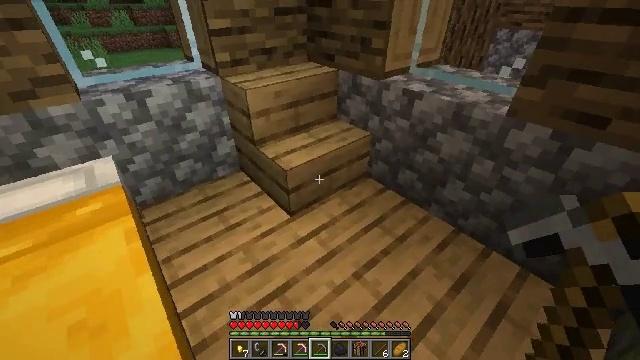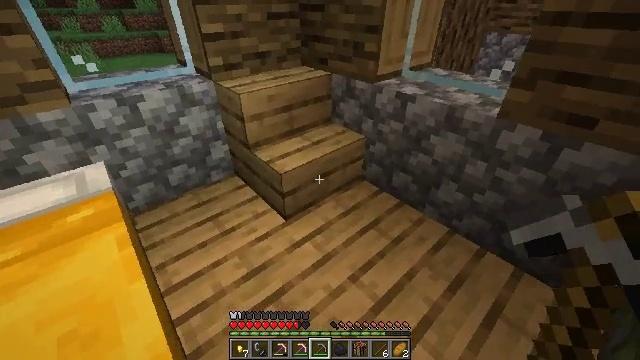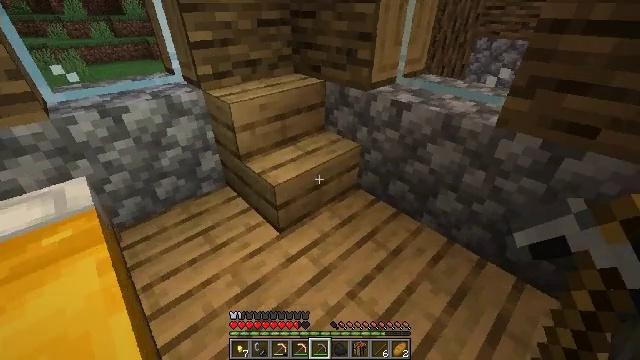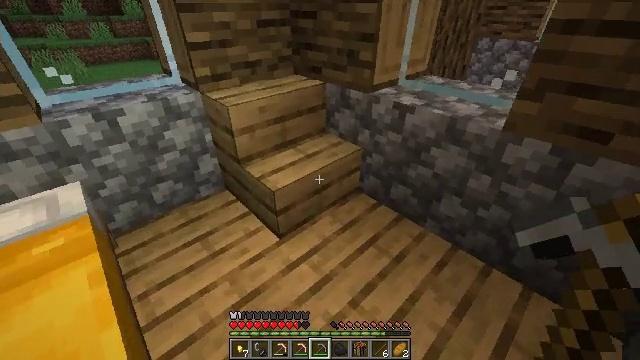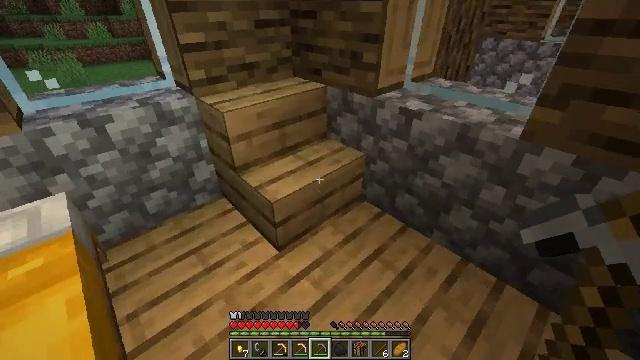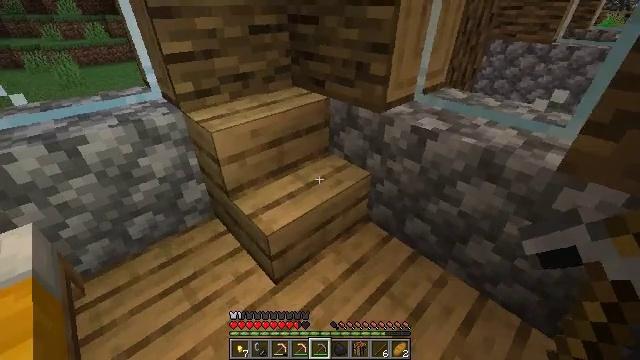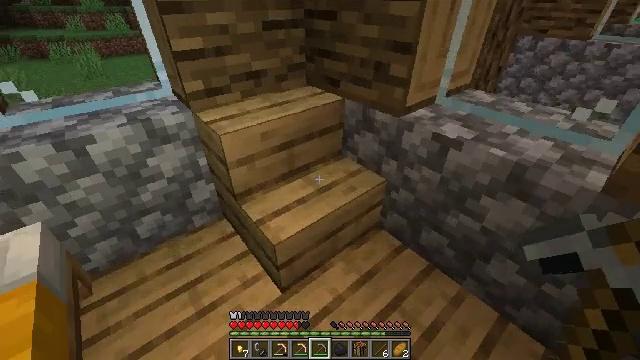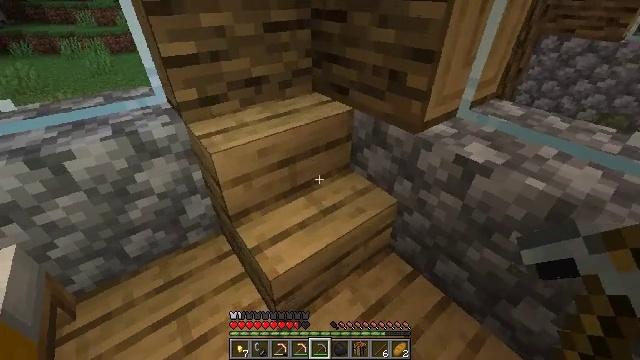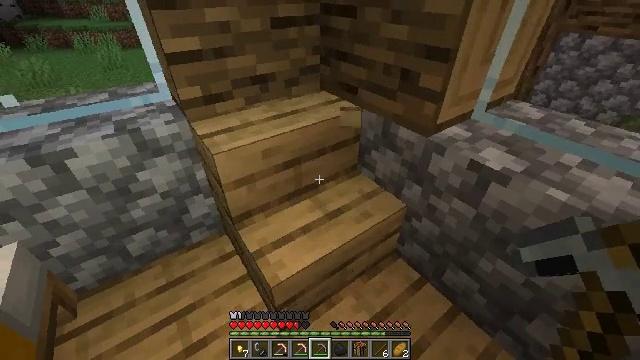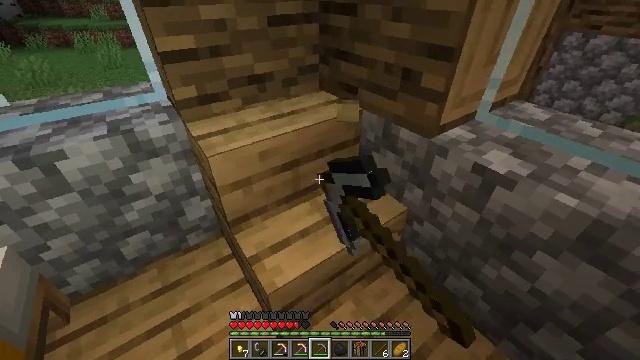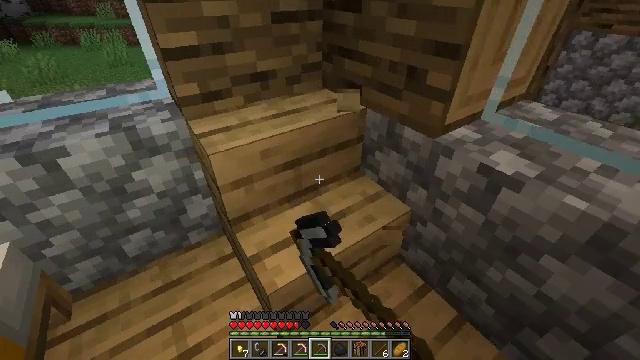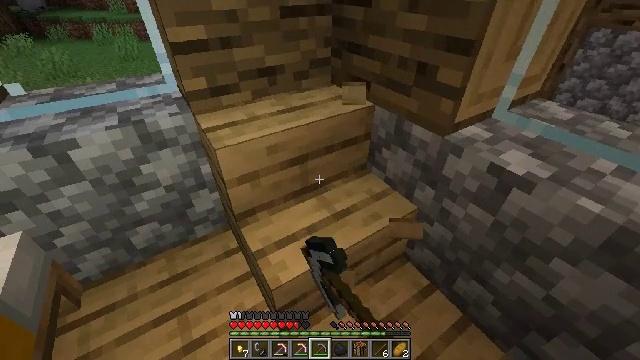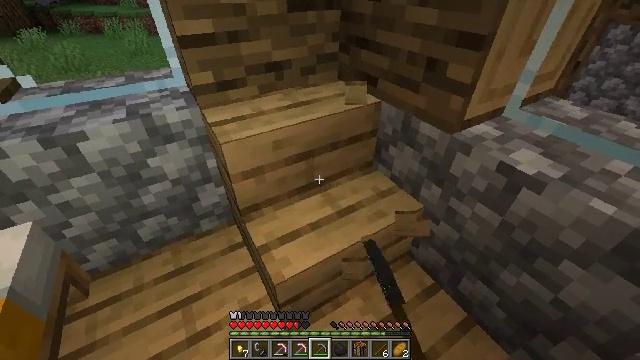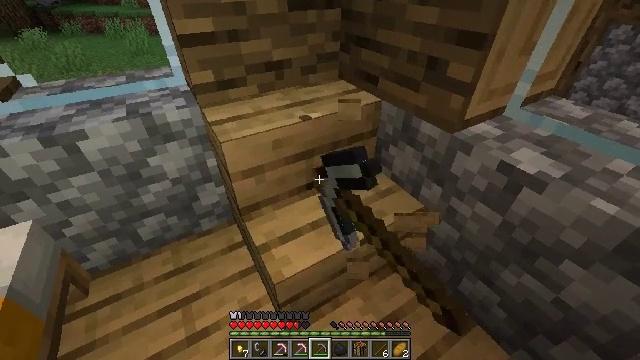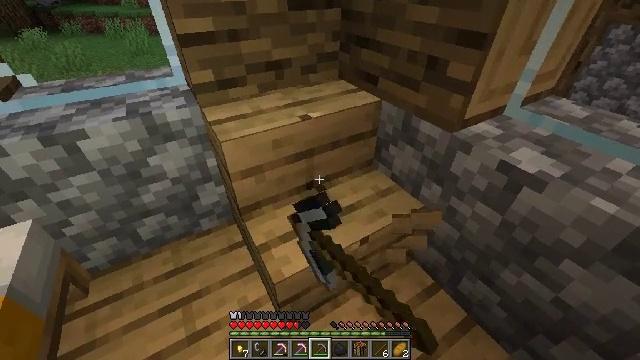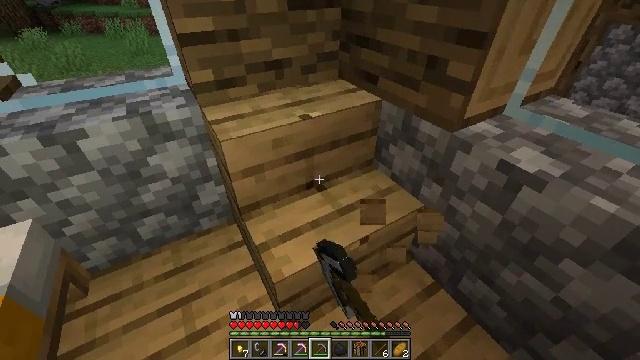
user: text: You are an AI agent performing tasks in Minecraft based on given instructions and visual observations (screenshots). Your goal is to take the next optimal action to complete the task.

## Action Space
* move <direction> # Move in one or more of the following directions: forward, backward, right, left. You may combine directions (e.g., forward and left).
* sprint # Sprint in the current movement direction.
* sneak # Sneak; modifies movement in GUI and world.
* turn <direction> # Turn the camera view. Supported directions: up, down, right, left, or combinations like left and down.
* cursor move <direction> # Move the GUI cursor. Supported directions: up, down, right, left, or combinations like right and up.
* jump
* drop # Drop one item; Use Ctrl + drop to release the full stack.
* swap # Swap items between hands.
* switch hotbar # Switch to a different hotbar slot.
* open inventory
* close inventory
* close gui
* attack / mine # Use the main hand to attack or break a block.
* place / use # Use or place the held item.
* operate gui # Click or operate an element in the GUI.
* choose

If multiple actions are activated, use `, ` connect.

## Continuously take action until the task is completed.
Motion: motion action
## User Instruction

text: Mine oak stairs.
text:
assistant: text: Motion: turn right
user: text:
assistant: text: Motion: move forward, turn right
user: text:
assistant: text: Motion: move forward
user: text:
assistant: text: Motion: move forward
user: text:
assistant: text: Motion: move forward
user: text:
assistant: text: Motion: move forward, turn left and down
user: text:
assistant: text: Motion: turn left
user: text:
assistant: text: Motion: turn left, attack / mine
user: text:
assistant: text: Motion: attack / mine
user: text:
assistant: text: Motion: attack / mine
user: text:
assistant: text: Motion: turn left, attack / mine
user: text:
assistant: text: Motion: turn left, attack / mine
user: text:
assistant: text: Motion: attack / mine
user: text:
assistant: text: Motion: attack / mine
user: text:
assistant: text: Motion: attack / mine
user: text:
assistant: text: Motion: attack / mine
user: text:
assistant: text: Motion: attack / mine
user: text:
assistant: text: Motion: attack / mine
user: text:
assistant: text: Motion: attack / mine
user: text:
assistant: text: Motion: attack / mine
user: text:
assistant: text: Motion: attack / mine
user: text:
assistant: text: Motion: turn left, attack / mine
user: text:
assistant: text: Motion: turn left, attack / mine
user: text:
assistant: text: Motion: turn left, attack / mine
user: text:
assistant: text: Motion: attack / mine
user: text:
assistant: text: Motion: attack / mine
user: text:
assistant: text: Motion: attack / mine
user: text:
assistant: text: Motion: attack / mine
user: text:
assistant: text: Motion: attack / mine
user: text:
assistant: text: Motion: attack / mine